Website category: sports
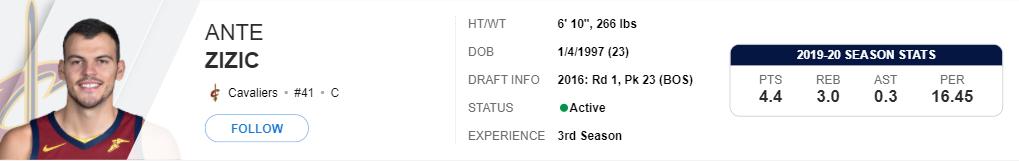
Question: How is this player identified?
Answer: Ante Zizic

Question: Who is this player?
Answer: Ante Zizic

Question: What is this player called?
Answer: Ante Zizic

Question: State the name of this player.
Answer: Ante Zizic

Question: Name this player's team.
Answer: Cavaliers

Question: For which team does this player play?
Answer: Cavaliers

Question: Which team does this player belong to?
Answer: Cavaliers

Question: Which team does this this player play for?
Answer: Cavaliers

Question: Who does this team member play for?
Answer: Cavaliers

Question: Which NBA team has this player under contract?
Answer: Cavaliers

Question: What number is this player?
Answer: #41

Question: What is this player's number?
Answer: #41

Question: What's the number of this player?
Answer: #41

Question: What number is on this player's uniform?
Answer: #41

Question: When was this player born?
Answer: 1/4/1997

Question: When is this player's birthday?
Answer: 1/4/1997

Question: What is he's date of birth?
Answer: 1/4/1997

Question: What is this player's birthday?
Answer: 1/4/1997

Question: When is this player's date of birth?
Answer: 1/4/1997

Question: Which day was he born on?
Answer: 1/4/1997

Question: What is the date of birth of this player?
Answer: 1/4/1997

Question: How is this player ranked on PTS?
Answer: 4.4

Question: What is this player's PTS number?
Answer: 4.4

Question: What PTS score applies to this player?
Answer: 4.4

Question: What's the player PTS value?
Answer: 4.4

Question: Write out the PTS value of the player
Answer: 4.4

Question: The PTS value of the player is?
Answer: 4.4

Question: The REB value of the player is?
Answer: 3.0

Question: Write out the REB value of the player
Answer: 3.0

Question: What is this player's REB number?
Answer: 3.0

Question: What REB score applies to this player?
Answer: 3.0

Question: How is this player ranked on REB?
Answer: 3.0

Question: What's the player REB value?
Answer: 3.0

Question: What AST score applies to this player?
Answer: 0.3

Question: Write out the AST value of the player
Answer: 0.3

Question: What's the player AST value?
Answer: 0.3

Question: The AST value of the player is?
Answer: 0.3

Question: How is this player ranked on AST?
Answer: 0.3

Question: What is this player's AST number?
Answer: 0.3

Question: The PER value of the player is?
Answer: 16.45

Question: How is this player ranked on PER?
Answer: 16.45

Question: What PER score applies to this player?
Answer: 16.45

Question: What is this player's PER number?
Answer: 16.45

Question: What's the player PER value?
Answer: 16.45

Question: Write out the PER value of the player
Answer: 16.45

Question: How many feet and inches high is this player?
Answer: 6' 10"

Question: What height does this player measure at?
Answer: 6' 10"

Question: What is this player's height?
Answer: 6' 10"

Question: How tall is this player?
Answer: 6' 10"

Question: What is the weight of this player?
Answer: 266 lbs

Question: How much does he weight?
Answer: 266 lbs

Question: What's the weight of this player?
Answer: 266 lbs

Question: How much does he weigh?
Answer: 266 lbs

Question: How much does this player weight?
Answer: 266 lbs